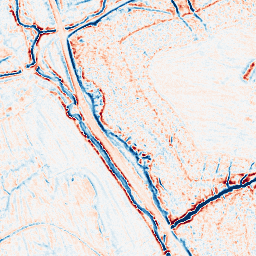
Category: edge_preserving
Decomposition family: bilateral
Decomposition parameters: d: 9
sigma_color: 100
sigma_space: 50
Upsampling method: quartic
Upsampling parameters: scale: 2
Upsampling scale: 2